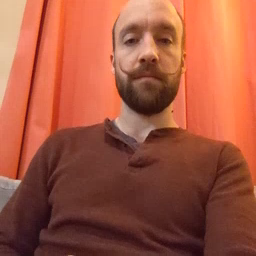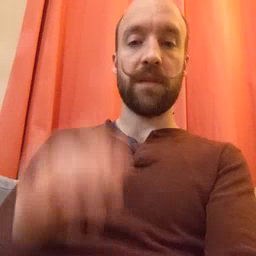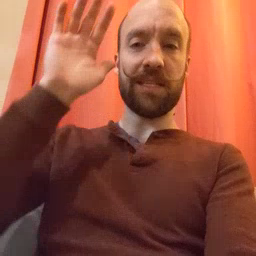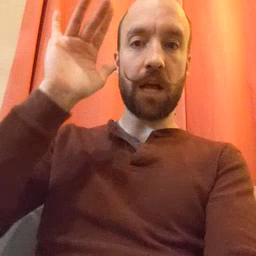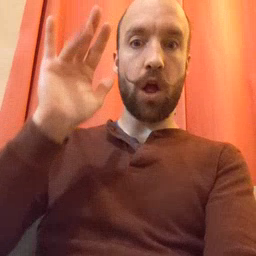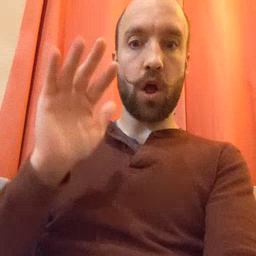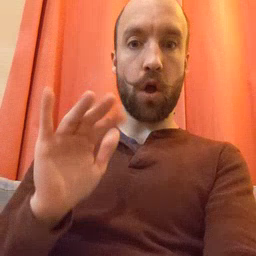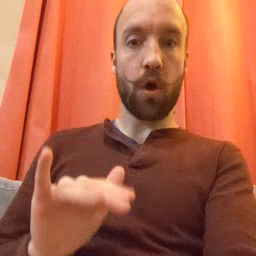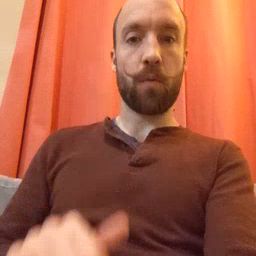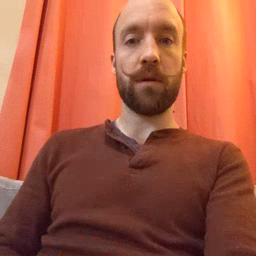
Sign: snow